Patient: sex F, age 59
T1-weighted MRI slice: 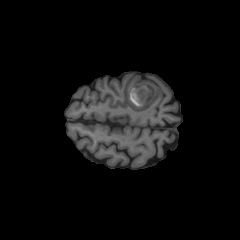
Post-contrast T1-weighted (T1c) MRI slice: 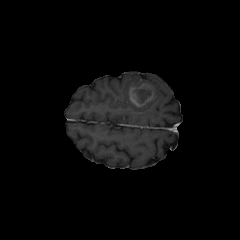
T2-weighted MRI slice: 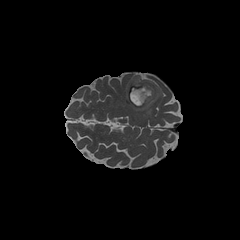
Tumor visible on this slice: yes
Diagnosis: Glioblastoma, IDH-wildtype
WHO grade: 4